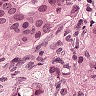
Metastatic tissue present: yes